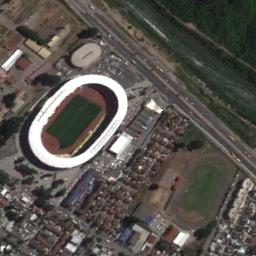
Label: stadium